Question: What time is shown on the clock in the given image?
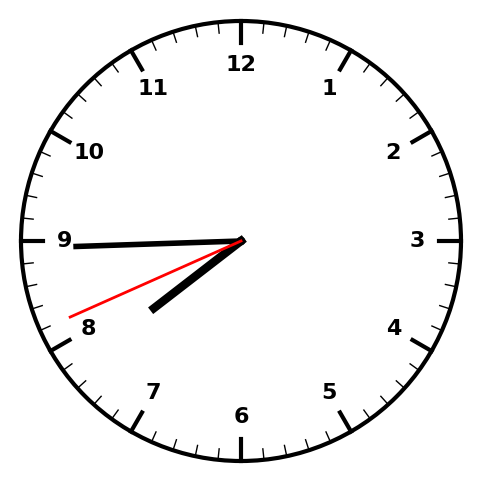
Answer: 07:44:41